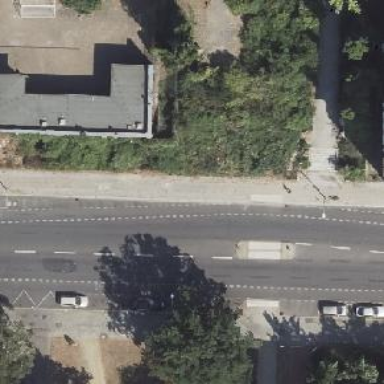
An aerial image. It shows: Yellow asphalt footway ramp.